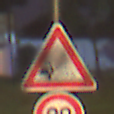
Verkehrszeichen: SplittSchotter
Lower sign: Geschwindigkeit90
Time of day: Night
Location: Outdoor (Suburban)
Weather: PartlyCloudy
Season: NotSpecified
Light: Artificial